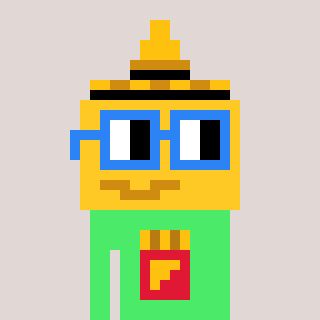
a pixel art character with square blue glasses, a mustard-shaped head and a teal-colored body on a warm background